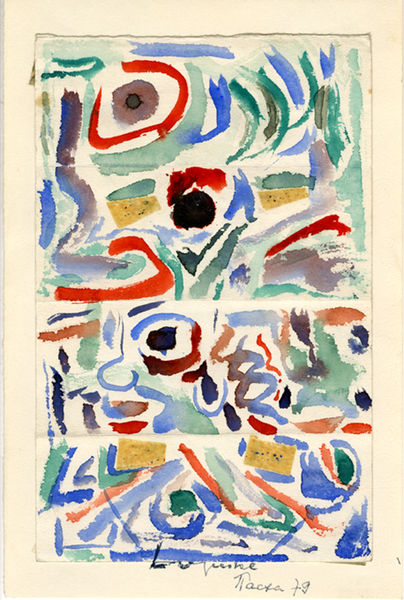
Titel: Paskha (Easter), Paskha (Easter)
Künstler: Tatiana Loguine
Standort: Amherst (Massachusetts, USA)
Institution: Mead Art Museum, Amherst College
Schlagwörter: beige, blue, red, white, black, green, painting, yellow, print, brown, orange, water, eyes, drawing, paper, frame, purple, line, swirl, abstract, kandinsky, design, ink, watercolor, watercolour, colorful, colors, signature, circles, eye, form, forms, lines, shapes, colour, ochre, paint, round, border, russian, squiggles, swirls, curves, strange, fun, circular, squiggle, colorfu, pasha, pascha, colofrul, dashes, 79